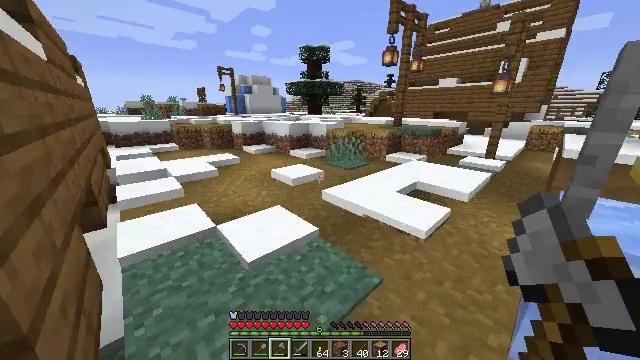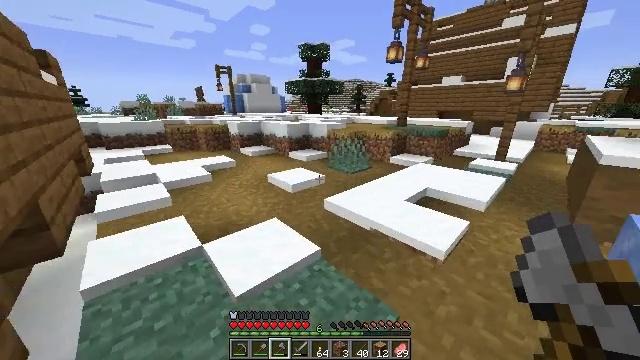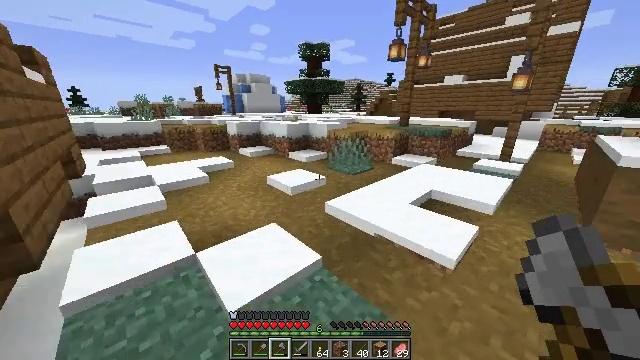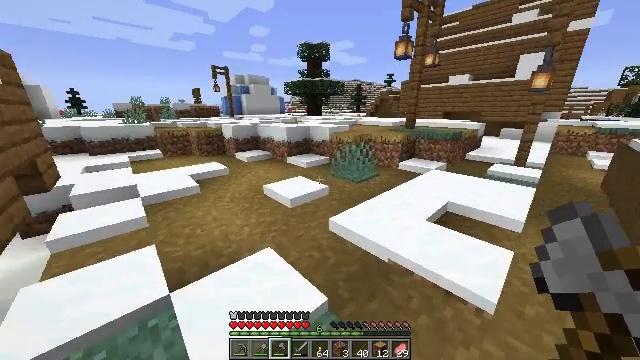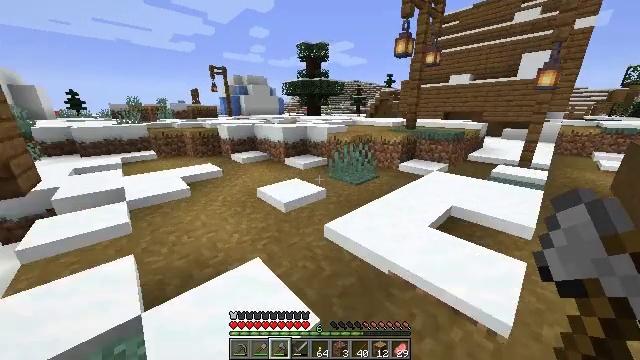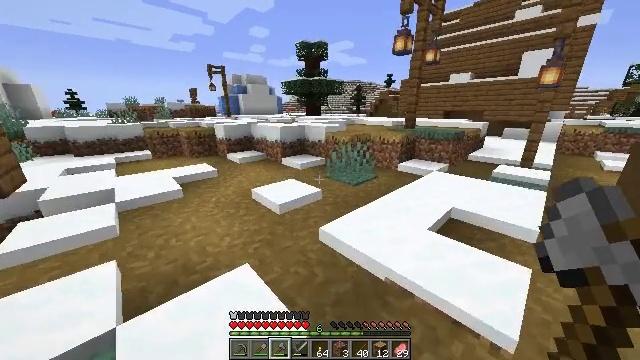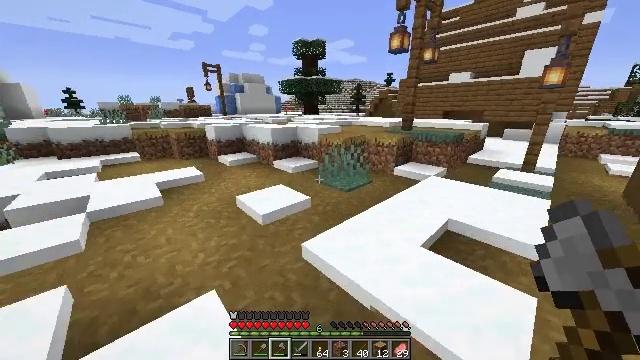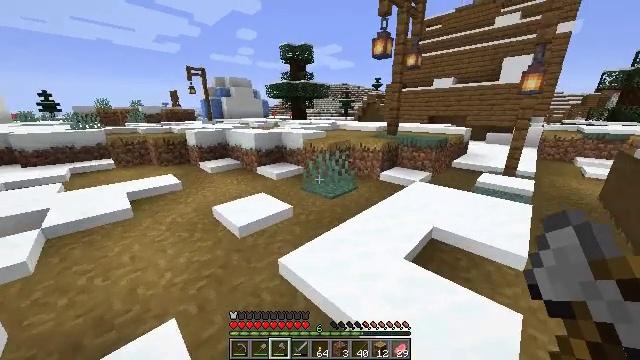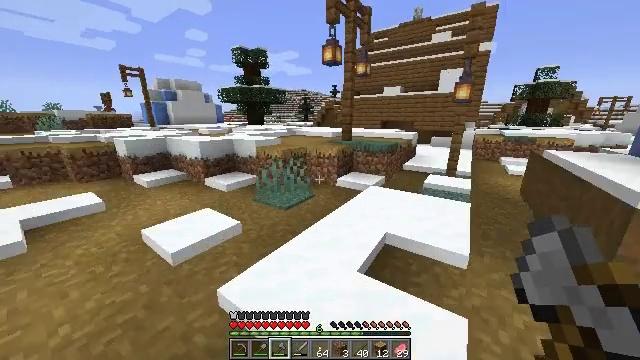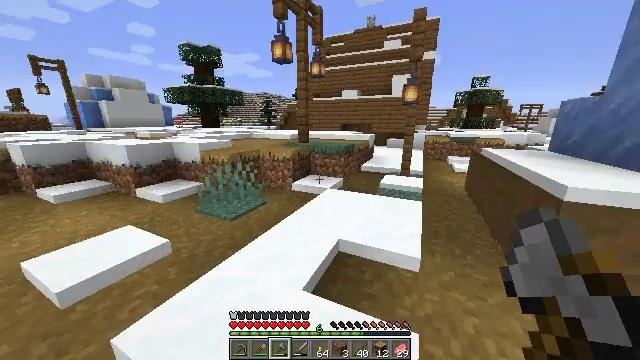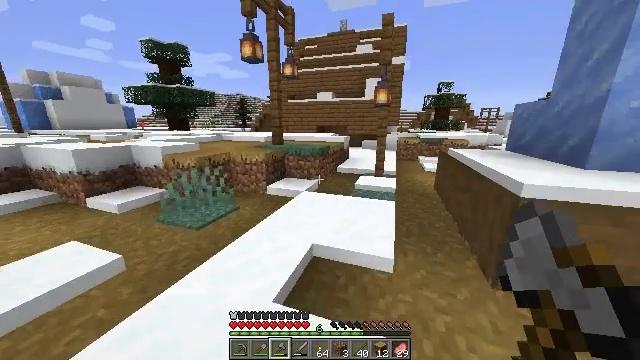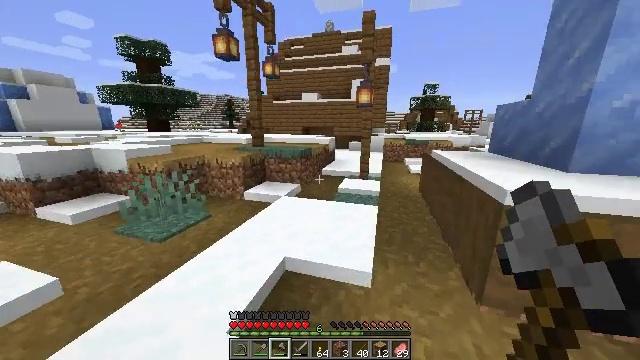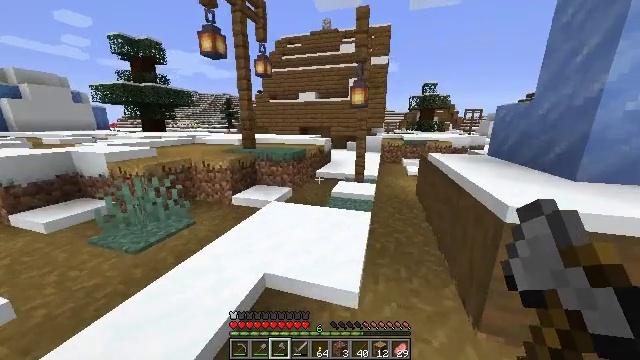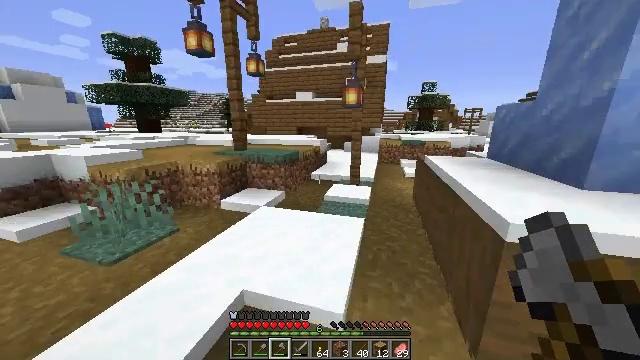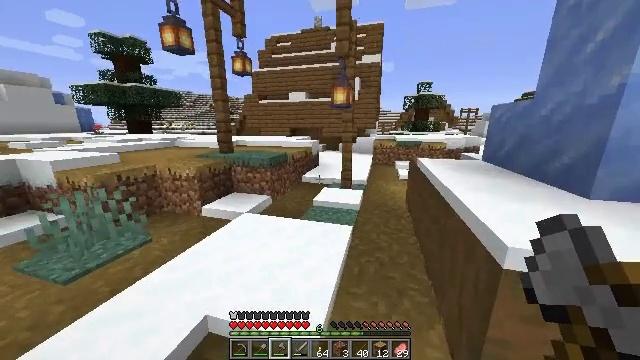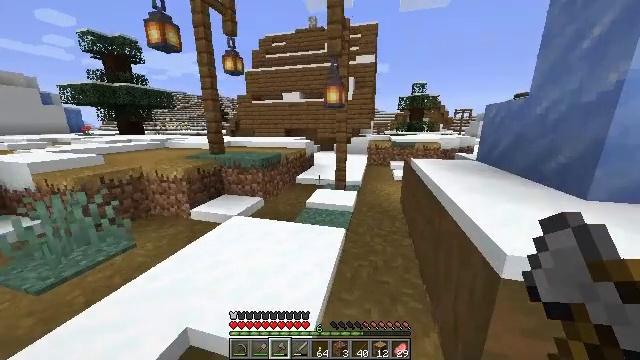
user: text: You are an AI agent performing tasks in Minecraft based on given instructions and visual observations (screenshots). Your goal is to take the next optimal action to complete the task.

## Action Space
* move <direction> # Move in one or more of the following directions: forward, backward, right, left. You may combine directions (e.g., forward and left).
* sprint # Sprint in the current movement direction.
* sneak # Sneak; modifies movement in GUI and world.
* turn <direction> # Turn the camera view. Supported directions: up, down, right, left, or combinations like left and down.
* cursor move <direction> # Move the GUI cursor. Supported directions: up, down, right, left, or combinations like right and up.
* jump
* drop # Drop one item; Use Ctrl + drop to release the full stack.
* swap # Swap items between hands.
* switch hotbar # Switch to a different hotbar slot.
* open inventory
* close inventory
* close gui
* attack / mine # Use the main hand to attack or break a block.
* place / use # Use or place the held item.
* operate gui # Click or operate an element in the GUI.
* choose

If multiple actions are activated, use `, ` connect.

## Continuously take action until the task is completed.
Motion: motion action
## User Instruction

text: Mine potatoes from the farmland.
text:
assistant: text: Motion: move forward, sprint
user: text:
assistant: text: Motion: move forward, sprint
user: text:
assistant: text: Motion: move forward, sprint
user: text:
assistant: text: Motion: move forward and move right, sprint
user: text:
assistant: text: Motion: move forward and move right, sprint
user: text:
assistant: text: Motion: move forward and move right, sprint
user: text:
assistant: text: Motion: move forward and move right, sprint, turn right and up
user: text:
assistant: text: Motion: move forward and move right, sprint, turn right and up
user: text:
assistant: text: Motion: move forward and move right, sprint, turn right
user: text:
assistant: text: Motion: move forward and move right, sprint, turn right
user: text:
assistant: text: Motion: move forward and move right, sprint, turn right
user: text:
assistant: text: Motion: move forward and move right, sprint
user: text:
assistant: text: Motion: move forward and move right, sprint
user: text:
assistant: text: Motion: move forward and move right, sprint
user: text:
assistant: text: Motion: move forward, sprint, turn right
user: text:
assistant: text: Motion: move forward, sprint, turn right
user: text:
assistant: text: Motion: move forward, sprint, turn right
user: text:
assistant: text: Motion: move forward, sprint, turn right
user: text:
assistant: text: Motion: move forward and move right, sprint, turn right
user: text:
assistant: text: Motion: move forward and move right, sprint
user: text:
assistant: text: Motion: move forward and move right, sprint
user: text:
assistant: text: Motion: move forward, sprint
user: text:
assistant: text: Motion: move forward, sprint
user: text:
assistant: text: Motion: move forward, sprint
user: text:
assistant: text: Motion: move forward, sprint
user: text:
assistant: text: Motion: move forward, sprint
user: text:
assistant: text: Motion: move forward, sprint
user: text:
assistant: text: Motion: move forward, sprint
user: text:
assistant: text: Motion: move forward, sprint
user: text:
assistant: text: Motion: move forward, sprint